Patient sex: M
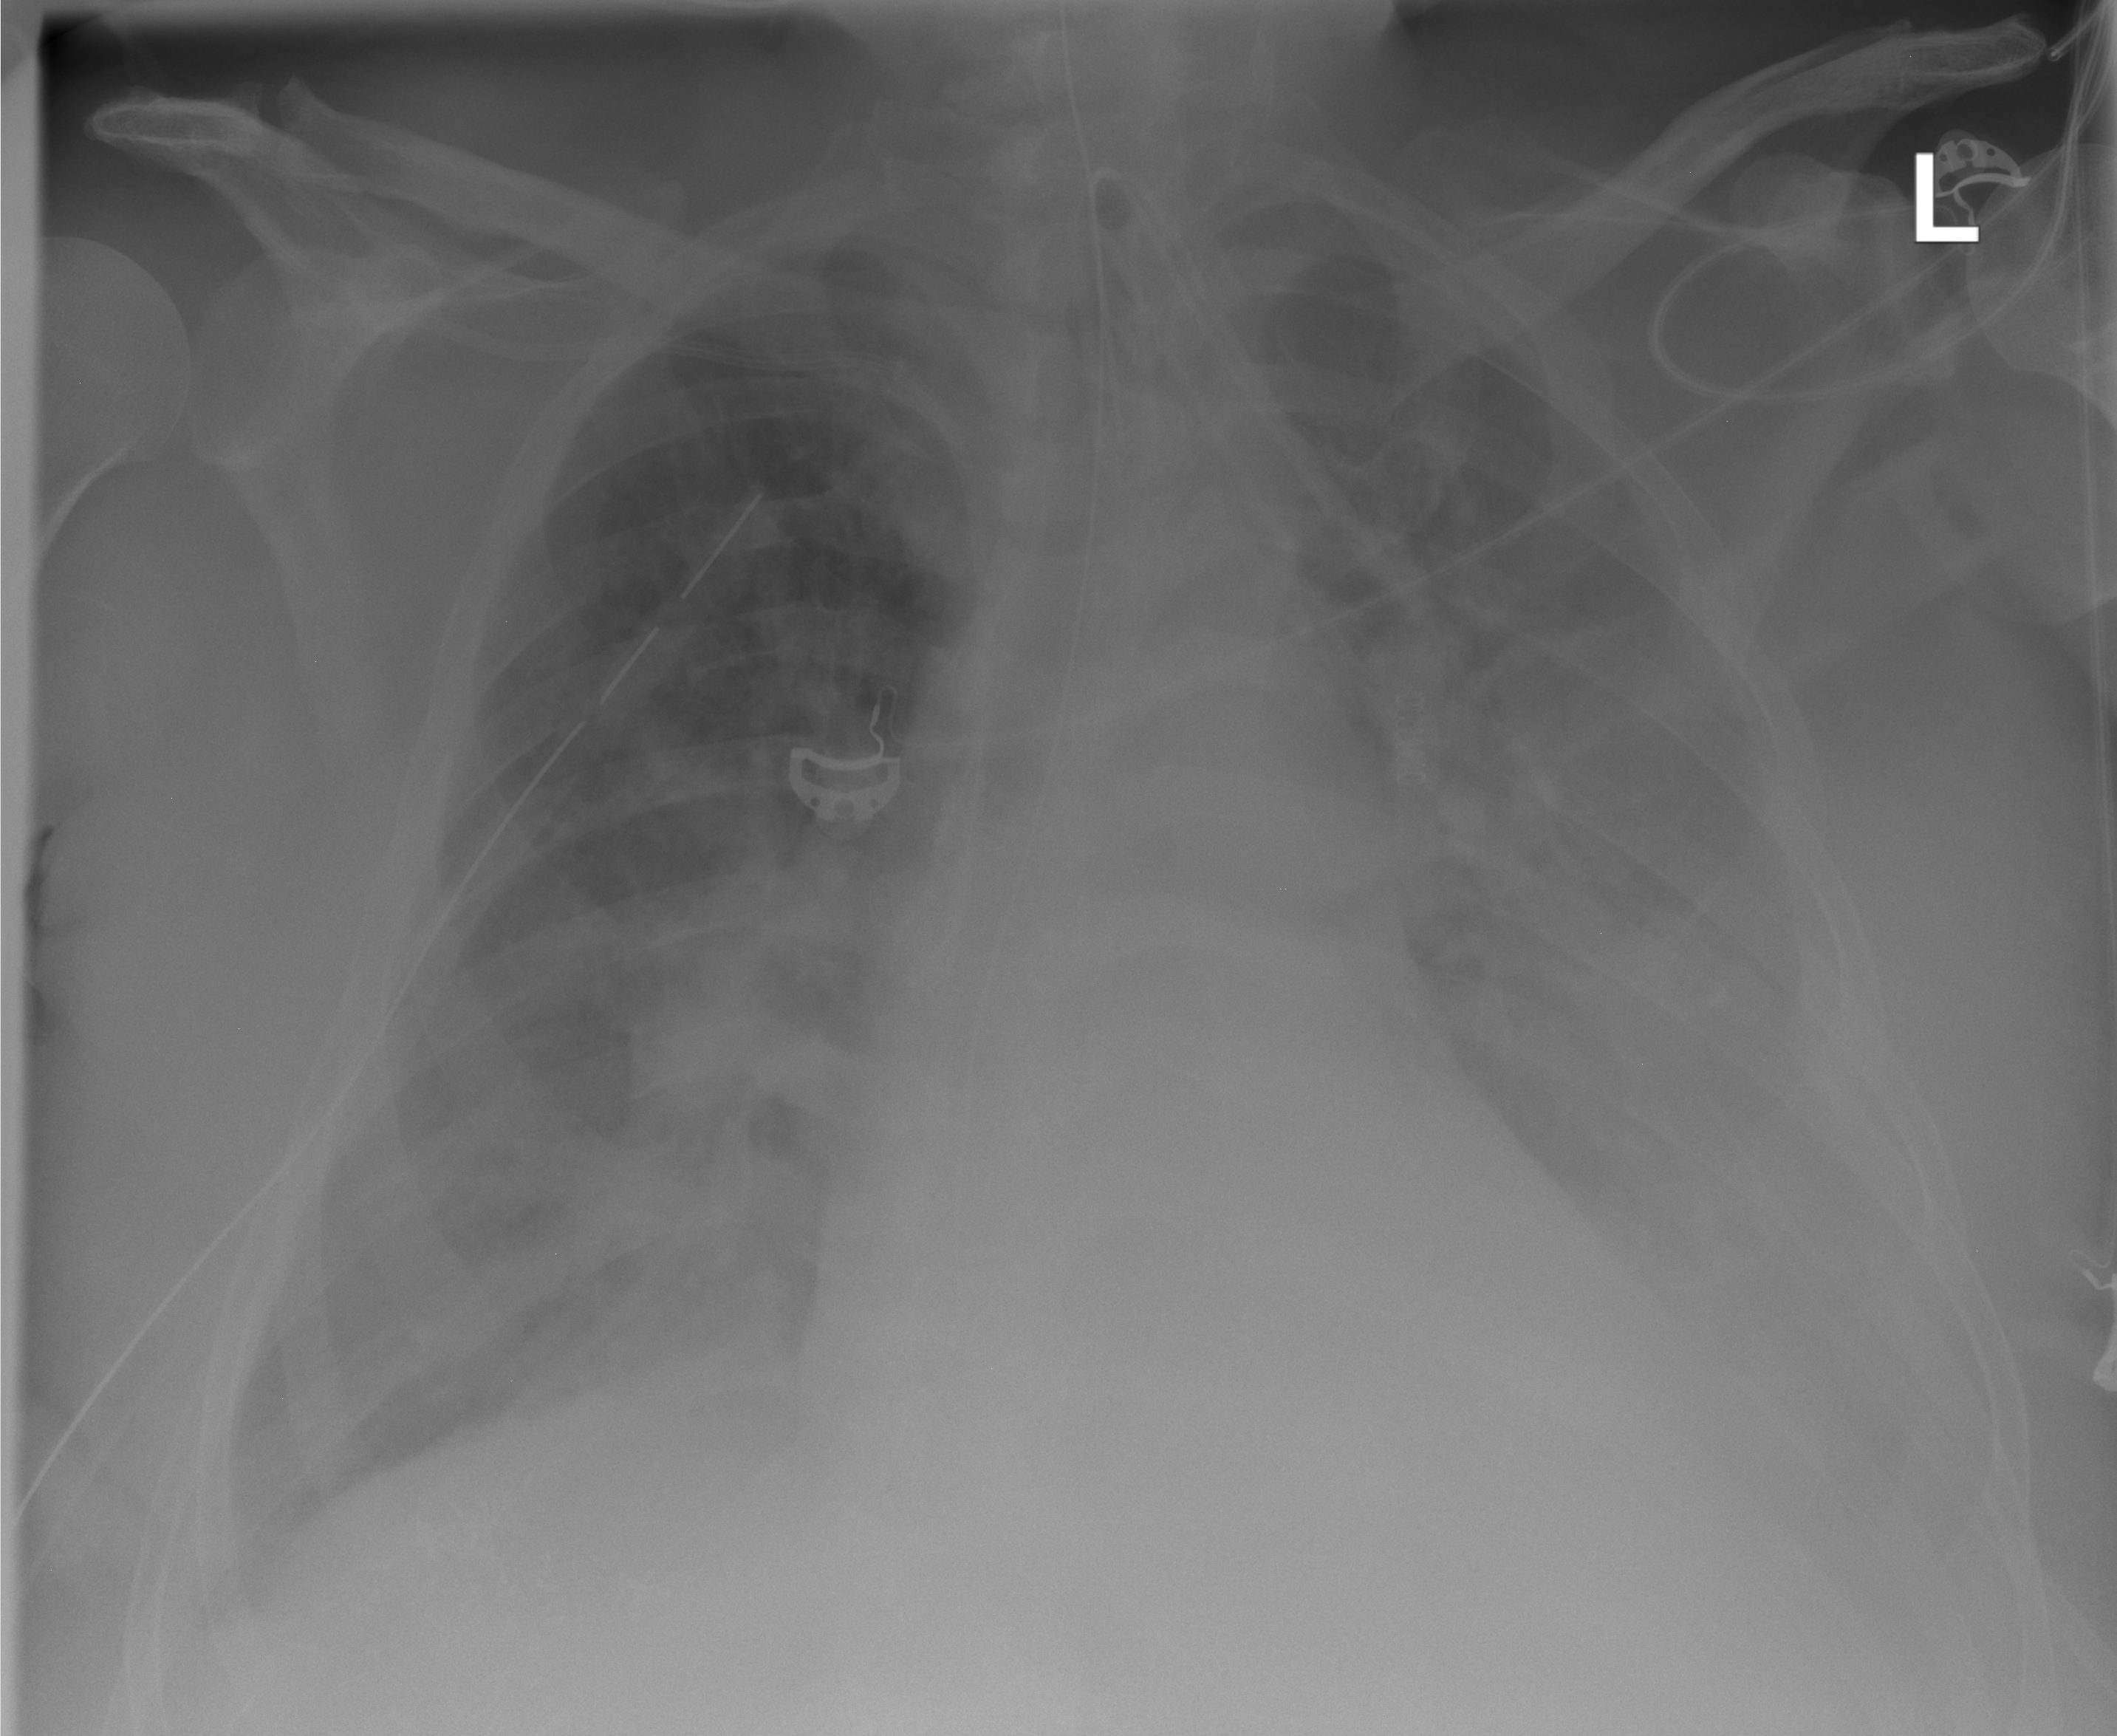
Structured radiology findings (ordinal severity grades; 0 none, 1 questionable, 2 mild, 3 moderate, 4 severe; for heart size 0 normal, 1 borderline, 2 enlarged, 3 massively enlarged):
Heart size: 1
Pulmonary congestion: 0
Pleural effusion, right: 2
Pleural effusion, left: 3
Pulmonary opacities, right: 2
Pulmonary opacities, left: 2
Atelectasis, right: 3
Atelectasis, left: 2